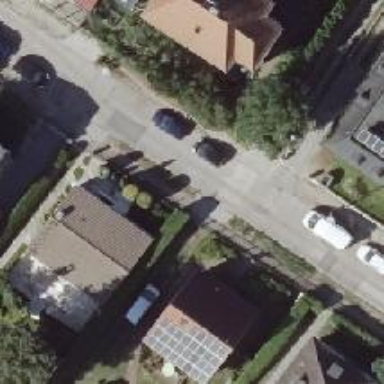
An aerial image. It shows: Residential road with concrete surface. There are sidewalks on both sides.